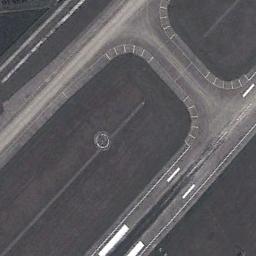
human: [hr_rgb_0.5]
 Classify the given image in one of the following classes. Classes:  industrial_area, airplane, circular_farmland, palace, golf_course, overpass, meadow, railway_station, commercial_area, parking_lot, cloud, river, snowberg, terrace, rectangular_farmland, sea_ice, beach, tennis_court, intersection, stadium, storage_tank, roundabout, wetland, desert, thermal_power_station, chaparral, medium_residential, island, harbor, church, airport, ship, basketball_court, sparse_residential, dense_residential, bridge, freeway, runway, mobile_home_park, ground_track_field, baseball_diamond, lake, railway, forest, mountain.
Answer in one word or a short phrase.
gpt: runway